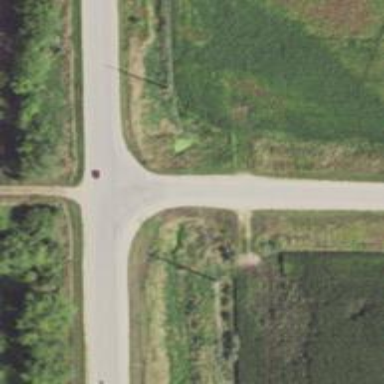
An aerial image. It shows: Road with stop sign.